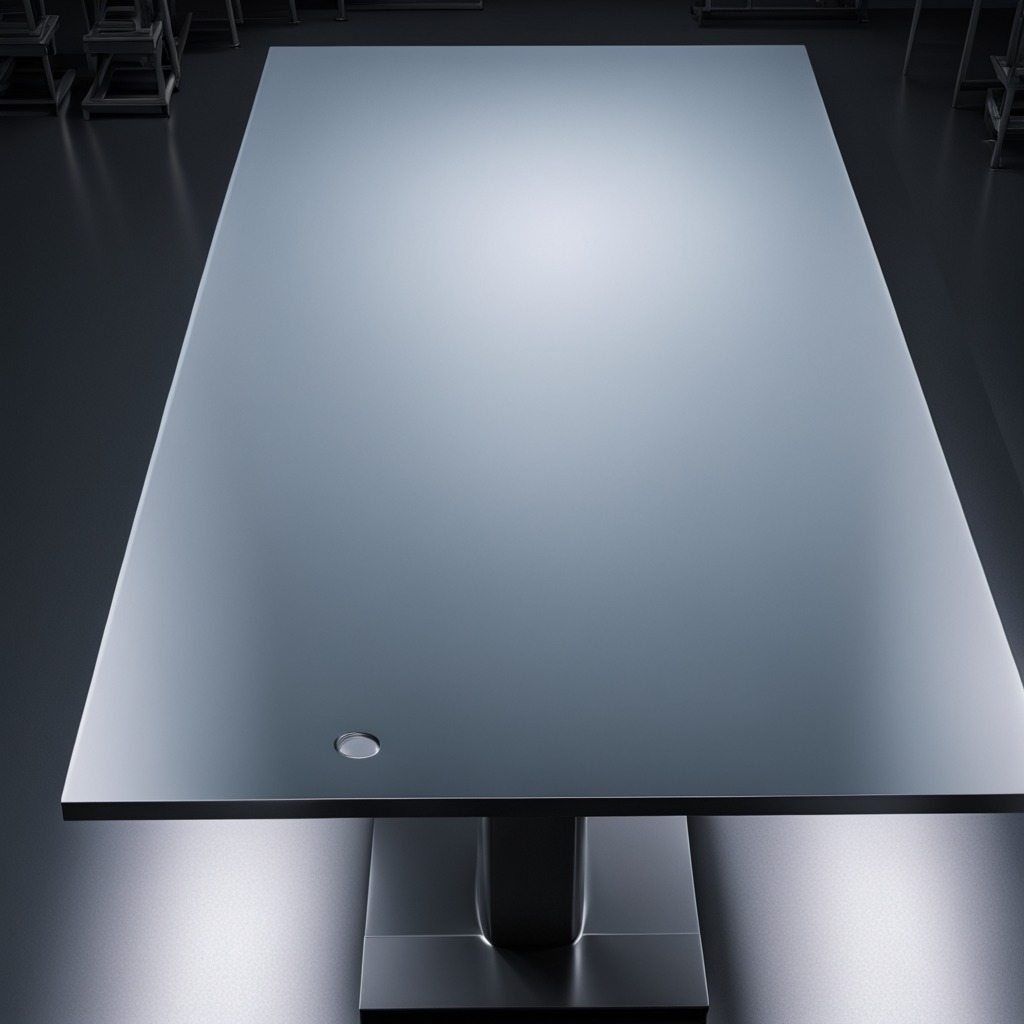
A flat metal washer lies on the clean empty table in the basement in the evening.